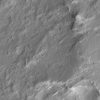
Atmospheric dust classification: not_dusty